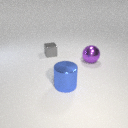
large purple metal sphere to the right of large blue metal cylinder